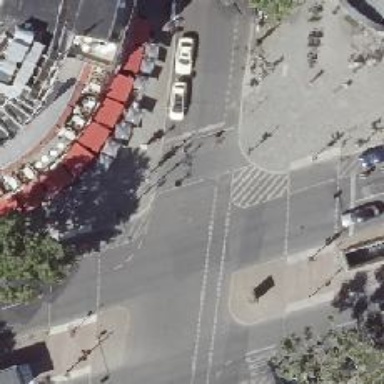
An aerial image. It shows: Taxi stand.